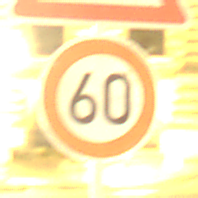
Verkehrszeichen: Geschwindigkeit60
Zusatzzeichen oben: AmphibienwanderungLinks
Umgebung: Outdoor, Urban
Tageszeit: Night
Wetter: Overcast
Licht: Artificial
Jahreszeit: NotSpecified
Kontrast: MediumContrast